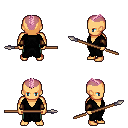
a pixel art fantasy rpg character, male body template, human, tanned skin, gray robe, teal pants, pink short mohawk hairstyle, leather bracers, spear, four views (front, back, left, right), 2x2 character sprite sheet, small pixel art, hard edges, no anti-aliasing